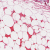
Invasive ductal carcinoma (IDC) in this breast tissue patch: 0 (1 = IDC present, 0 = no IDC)